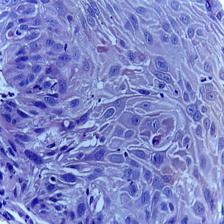
Diagnosis: OSCC